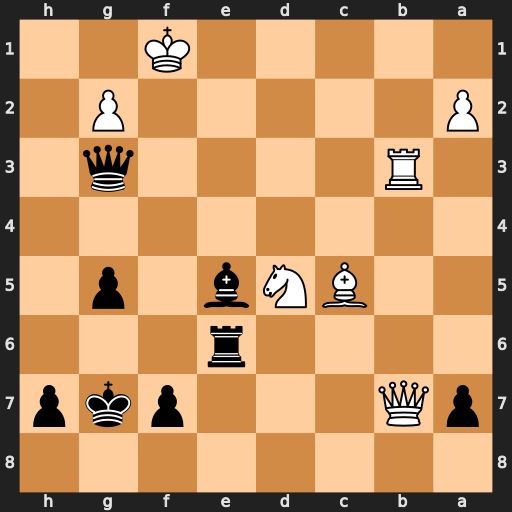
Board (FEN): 8/pQ3pkp/4r3/2BNb1p1/8/1R4q1/P5P1/5K2
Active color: b
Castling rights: -
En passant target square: -
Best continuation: Qg4 Ne3 Bg3